Question: When im trying to add WSO2 ESB 4.5.0 server onto developer studio im observing below error and was not letting me to add the server.
Any clues ?

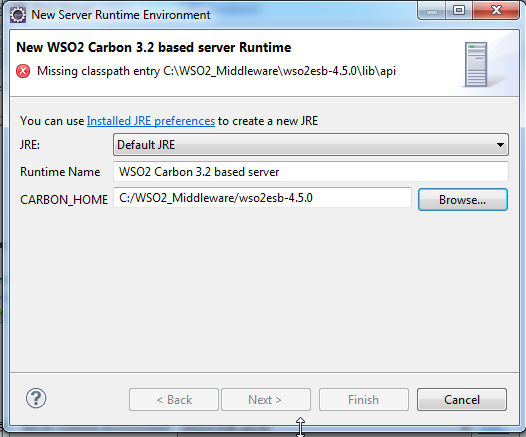
Answer: Developer Studio 2.0.1 was released couple of months prior to the release of WSO2 Carbon 4.0.0 based products.
Hence the Developer Studio 2.0.1 contains the support for the Carbon Server structure at the time of Developer Studio 2.0.1 release.
But within the time period between the release of Dev Studio 2.0.1 and Carbon 4.0 based products, there were couple changes to the structure of the Carbon Servers.
Due to these changes, you will not be able to use latest series of Carbon Servers (4.0) with Dev Studio 2.0.1.
We will fix this in the upcoming Dev Studio 2.1.0 Milestone 8.
So you will be able to use latest Carbon Servers with that version without any issue.
Note:
It seems you are trying to use WSO2 ESB 4.5.0 which is a Carbon 4.0.1 based product with Carbon 3.2.0 server category.
But you need to use Carbon 4.0.0 Category.
When you try it you will face a slightly different issue in Developer Studio 2.0.1 which is a complaint about missing lib/patches folder.
But we have fixed this for Developer Studio 2.1.0 Milestone 8.
Thanks and Regards,
Harshana